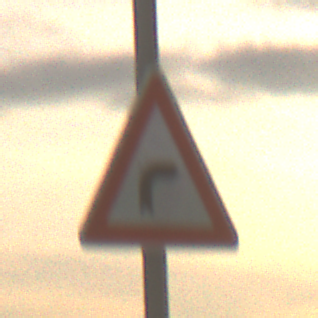
Verkehrszeichen: KurveRechts
Umgebung: Outdoor, Nature
Tageszeit: SunriseSunset
Wetter: PartlyCloudy
Licht: Natural
Jahreszeit: NotSpecified
Kontrast: LowContrast